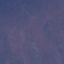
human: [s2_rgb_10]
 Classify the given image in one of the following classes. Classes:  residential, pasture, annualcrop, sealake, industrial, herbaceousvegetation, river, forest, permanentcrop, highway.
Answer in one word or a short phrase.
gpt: HerbaceousVegetation